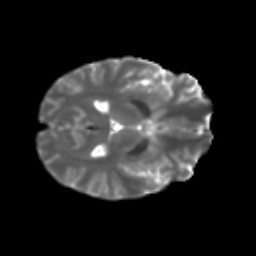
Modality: T2w
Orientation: axial
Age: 26
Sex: male
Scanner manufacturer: ge
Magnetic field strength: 3 T
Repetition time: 7.8 s
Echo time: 0.0608 s